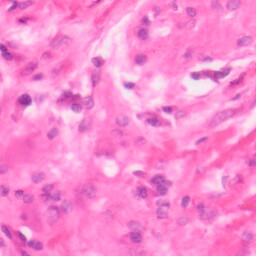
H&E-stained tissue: Colon